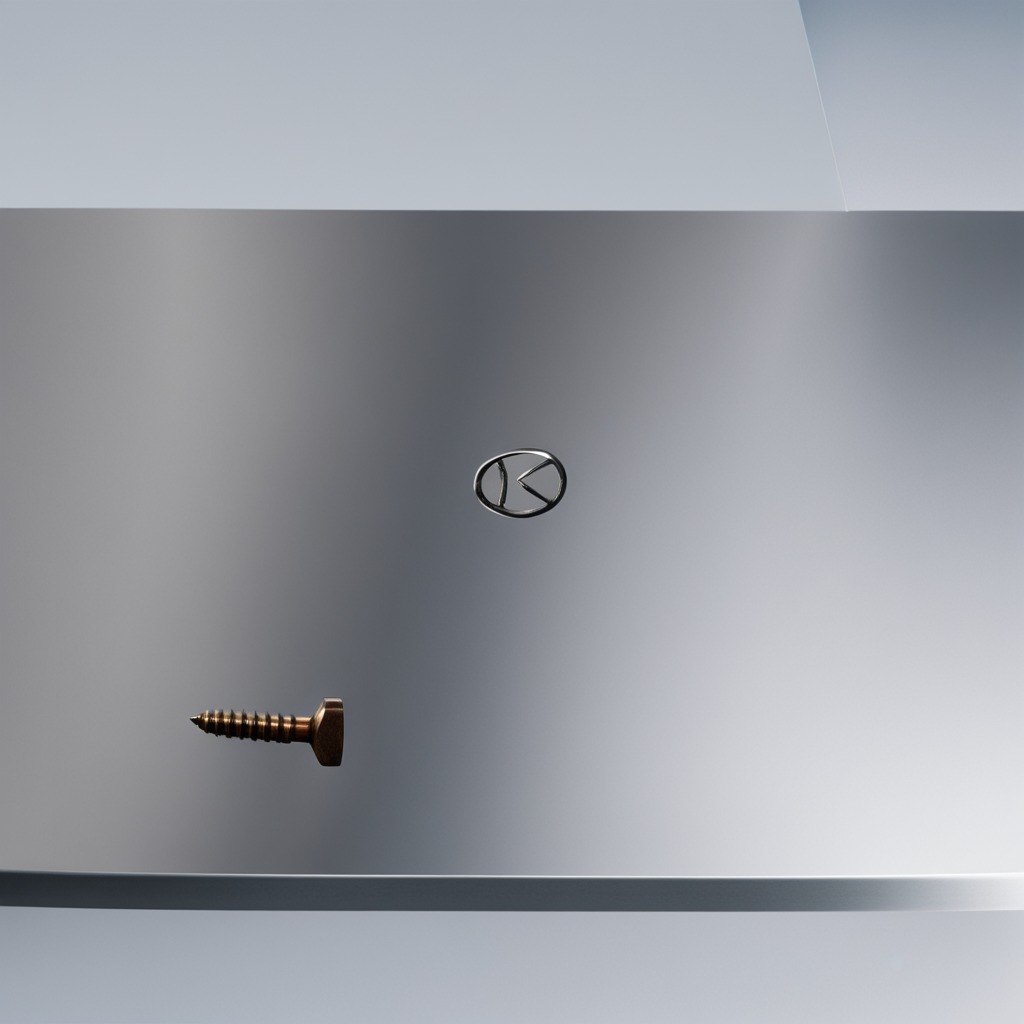
A metal screw is lying on the stainless steel table.